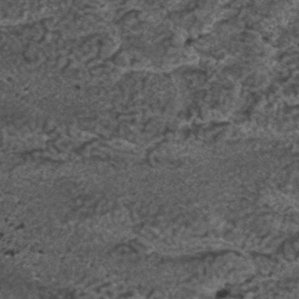
Label: frost